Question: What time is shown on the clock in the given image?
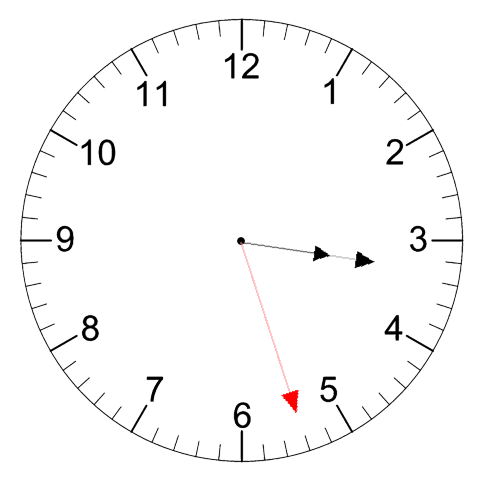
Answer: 03:16:27